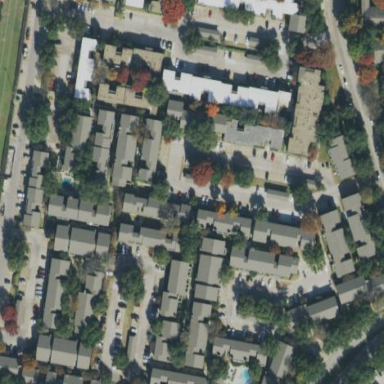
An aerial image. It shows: Residential area with apartments.